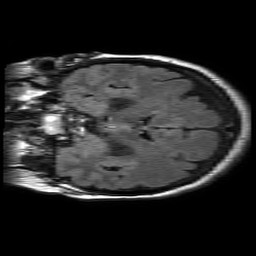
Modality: FLAIR
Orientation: coronal
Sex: female
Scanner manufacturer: philips
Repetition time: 11 s
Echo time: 0.125 s